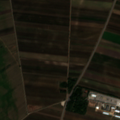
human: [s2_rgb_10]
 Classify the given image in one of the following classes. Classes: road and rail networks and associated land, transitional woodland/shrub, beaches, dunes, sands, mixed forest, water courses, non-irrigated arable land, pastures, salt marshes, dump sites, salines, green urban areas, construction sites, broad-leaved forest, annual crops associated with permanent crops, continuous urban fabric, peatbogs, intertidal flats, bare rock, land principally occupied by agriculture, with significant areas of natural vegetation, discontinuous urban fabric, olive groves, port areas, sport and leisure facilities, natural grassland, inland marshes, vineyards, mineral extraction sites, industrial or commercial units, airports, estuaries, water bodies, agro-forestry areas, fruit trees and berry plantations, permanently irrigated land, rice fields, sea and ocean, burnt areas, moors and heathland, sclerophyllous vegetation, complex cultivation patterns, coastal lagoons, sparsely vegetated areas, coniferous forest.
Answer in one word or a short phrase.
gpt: non-irrigated arable land, vineyards, complex cultivation patterns